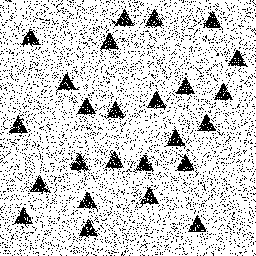
Squares: 0
Triangles: 25
Stars: 0
Total shapes: 25